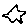
Label: star